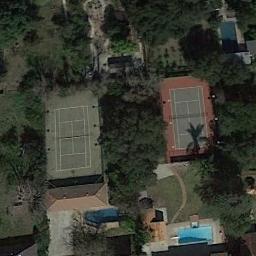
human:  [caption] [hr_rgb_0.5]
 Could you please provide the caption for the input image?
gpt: Tennis court on the lawn surrounded by trees .

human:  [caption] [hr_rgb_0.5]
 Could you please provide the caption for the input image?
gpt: There are many buildings of different shapes beside the tennis courts .

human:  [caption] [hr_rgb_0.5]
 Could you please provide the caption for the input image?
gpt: Two rows of cars were parked beside the tennis court .

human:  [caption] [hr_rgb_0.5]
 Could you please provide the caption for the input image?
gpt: The tennis court is on the grass next to some buildings and trees .

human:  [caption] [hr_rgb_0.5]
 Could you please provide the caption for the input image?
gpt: There are many green trees around the tennis court .